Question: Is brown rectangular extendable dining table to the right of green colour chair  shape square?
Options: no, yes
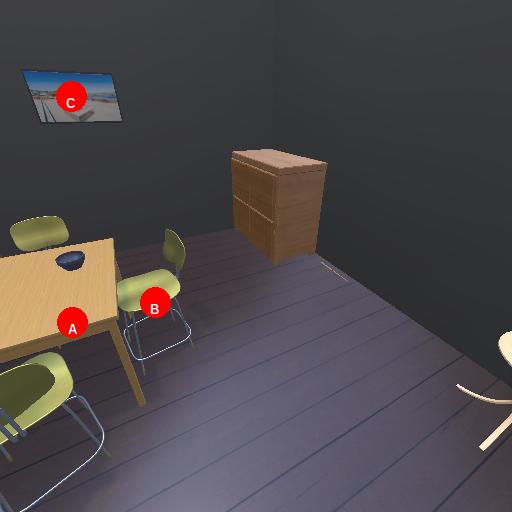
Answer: no